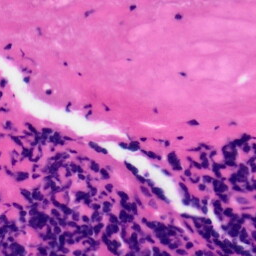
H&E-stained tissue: Tonsil